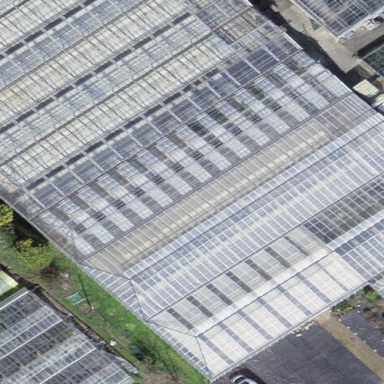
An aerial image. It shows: Greenhouse.